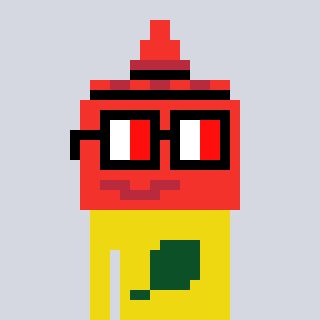
a pixel art character with square glasses with black frames and red eyes, a ketchup-shaped head and a yellow-colored body on a cool background